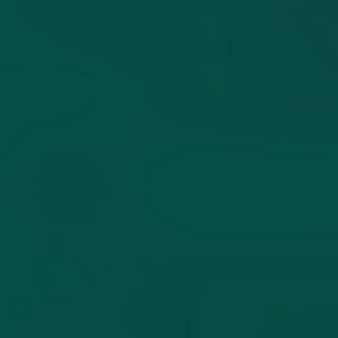
Label: other